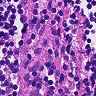
Metastatic tissue present: no